Question: I have a simple app which uses whirlyglobe framework (2.2). Otherwise, it is pretty basic program with Apple frameworks.
When I tried to validate the app (and during the distribution, Xcode complains that my app is using private API; specifically it calls "rootElement", and "attributeForFont:". I suspect these functions are part of WhilyGlobe component distribution.
What is the easiest way to remove those files from the framework? Do I need to have the source and compile the framework myself? Or is there a simpler way?

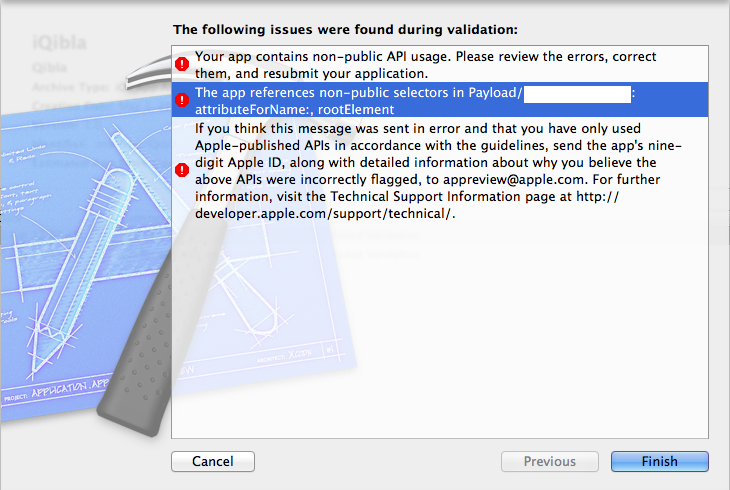
Answer: Solved. Here is what I did:
1) Searched in github repository of WhirlyGlobe and found the file that uses the functions which caused issue.
2) I did not need the functionality provided by the file that had the functions.
3) Removed the references (class instantiation) to the file from my project.